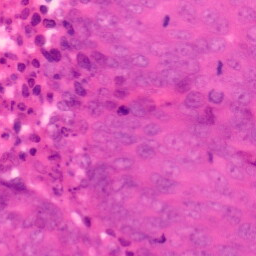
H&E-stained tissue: Colon